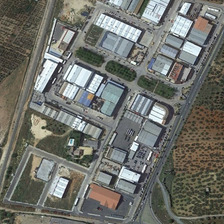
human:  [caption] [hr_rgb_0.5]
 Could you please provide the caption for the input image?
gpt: many buildings and many small green trees are in an industrial area .

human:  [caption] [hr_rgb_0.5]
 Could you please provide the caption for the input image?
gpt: many buildings and many small green trees are in an industrial area .

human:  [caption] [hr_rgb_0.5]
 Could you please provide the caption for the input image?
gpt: many buildings and many small green trees are in an industrial area .

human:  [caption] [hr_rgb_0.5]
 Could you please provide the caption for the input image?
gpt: many buildings and many small green trees are in an industrial area .

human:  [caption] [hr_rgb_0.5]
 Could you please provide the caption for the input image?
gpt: many buildings and many small green trees are in an industrial area .